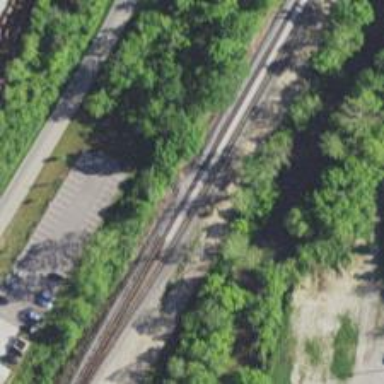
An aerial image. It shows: Railway signal.